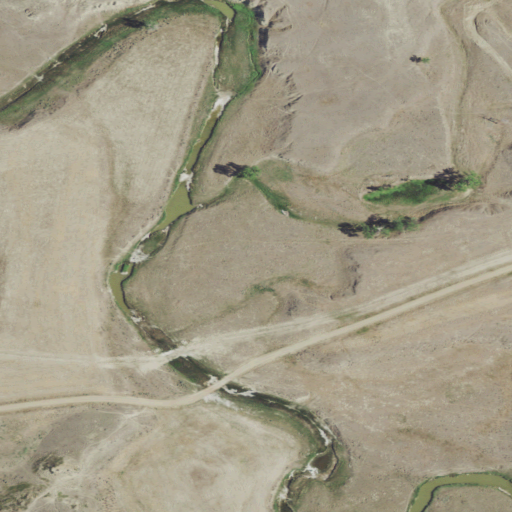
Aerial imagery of valley in Montana named Script Coulee containing grassland, shrub, pasture, and evergreen forest